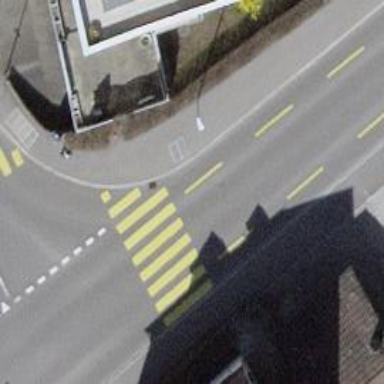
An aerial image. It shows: Marked crossing on the road.